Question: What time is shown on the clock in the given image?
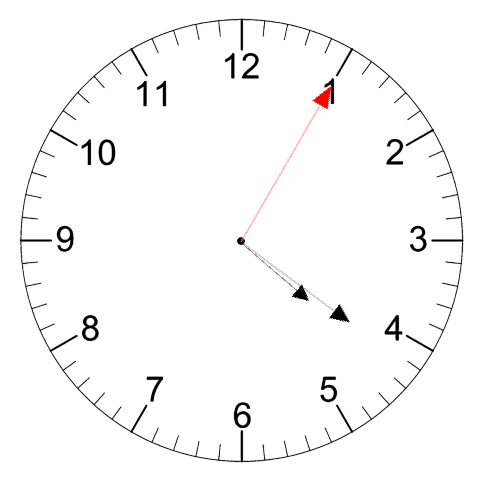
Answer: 04:21:05